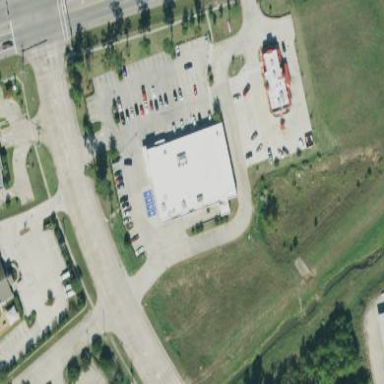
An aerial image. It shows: Supermarket building.